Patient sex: F
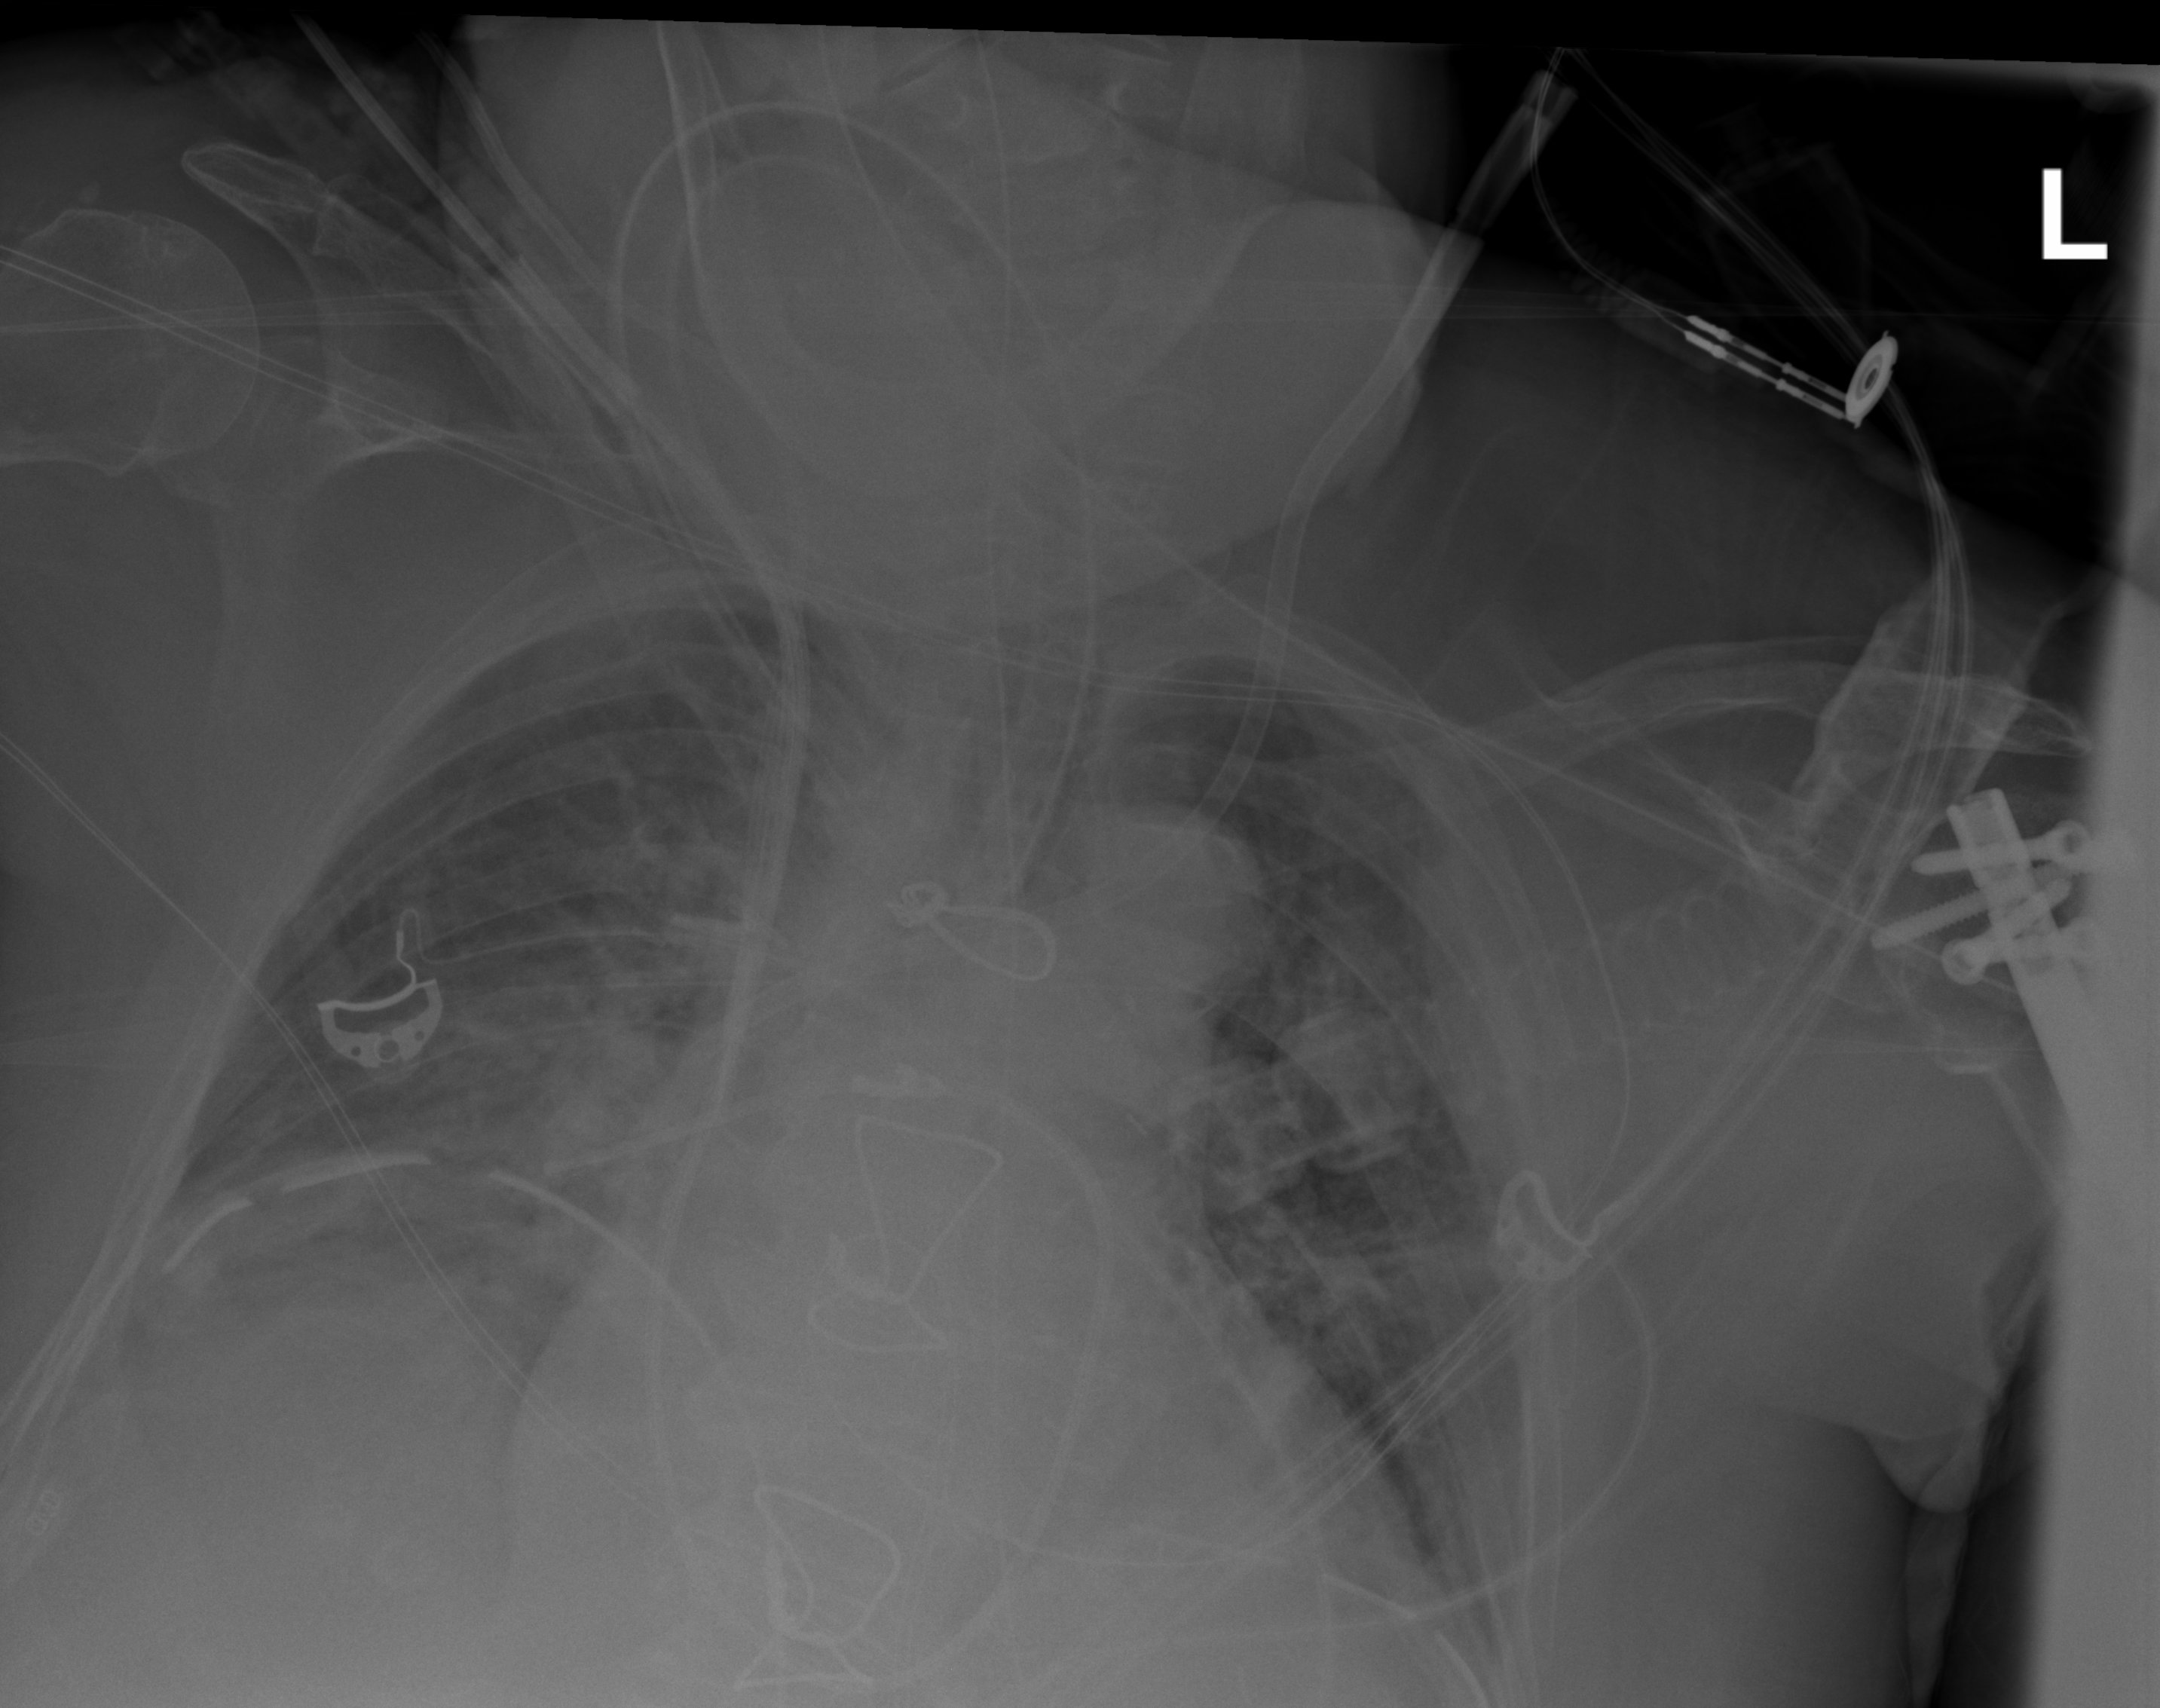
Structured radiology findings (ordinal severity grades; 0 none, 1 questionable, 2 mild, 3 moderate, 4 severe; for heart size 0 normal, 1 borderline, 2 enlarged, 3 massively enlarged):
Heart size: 2
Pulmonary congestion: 2
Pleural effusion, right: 2
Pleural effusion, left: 2
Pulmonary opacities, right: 2
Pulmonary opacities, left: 2
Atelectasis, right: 3
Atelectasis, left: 3